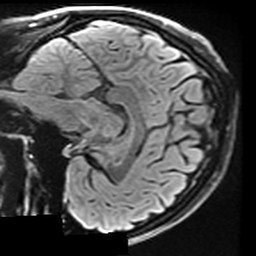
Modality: T2w
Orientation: sagittal
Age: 25
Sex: male
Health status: healthy
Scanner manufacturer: ge
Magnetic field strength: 3 T
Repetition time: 12 s
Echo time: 0.09318 s